Question: I've been trying to figure out how to perform a simple where condition using greater than or less than using StrongLoop/Loopback. Official documentation states to use the following format:
'''
{"where": {"id": {"gt": 45} } }
'''
But the Response is showing no content. The sql query return 55 records.
Please refer the image. Is there any way to get the desired result? Kindly help...

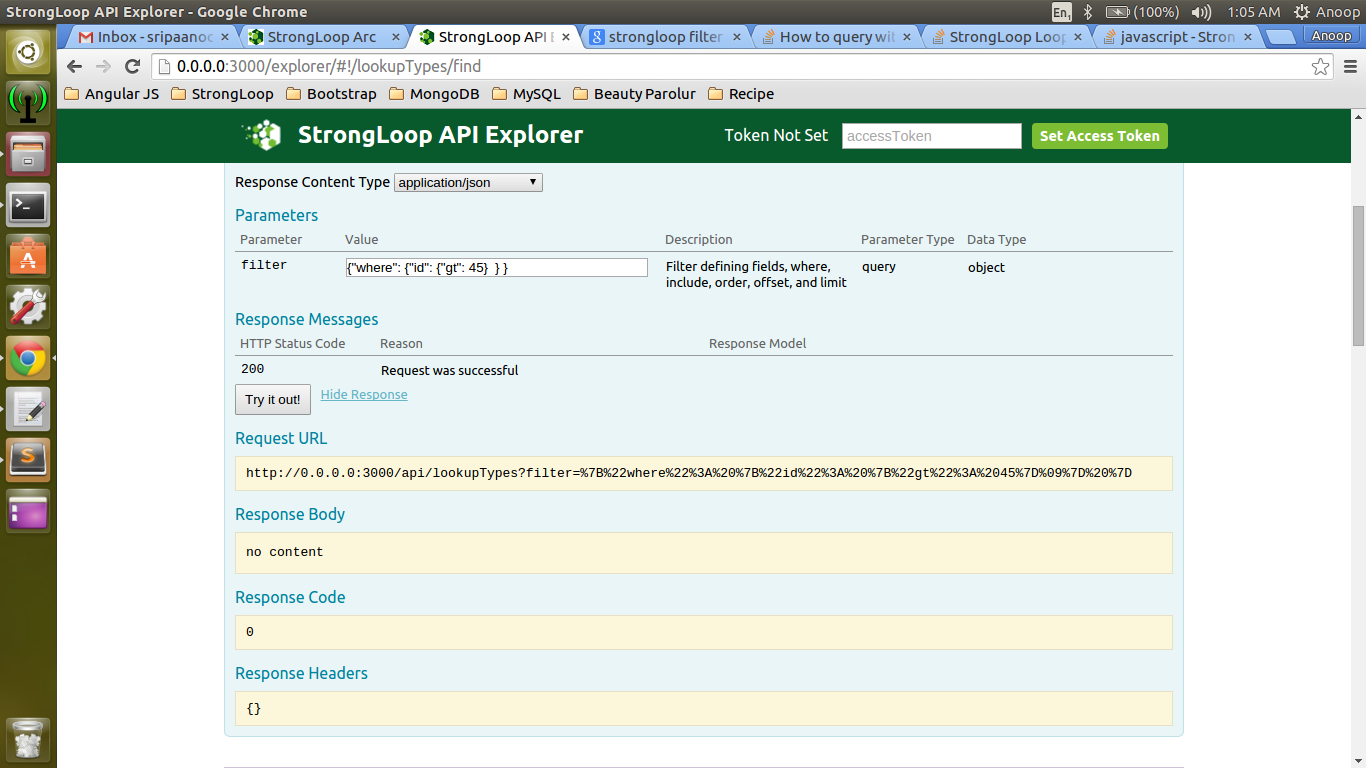
Answer: Your query is fine. I tried to reproduce it, but it works properly for me. Please post a sample repo so I can clone it and try to reproduce it from your use case. See <URL>.